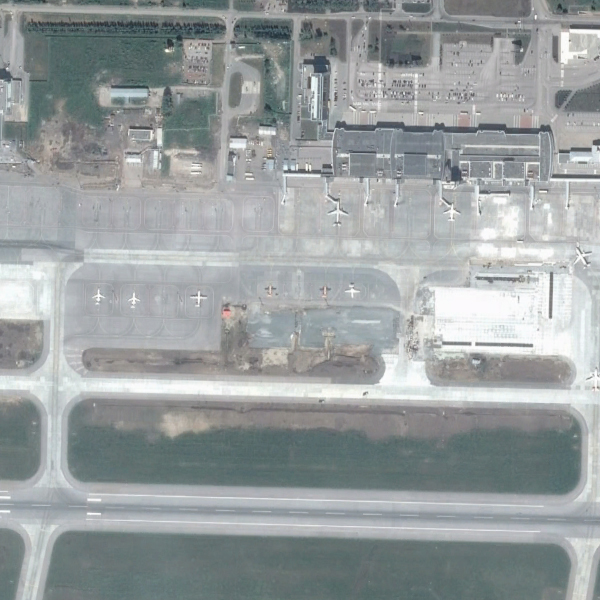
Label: Airport